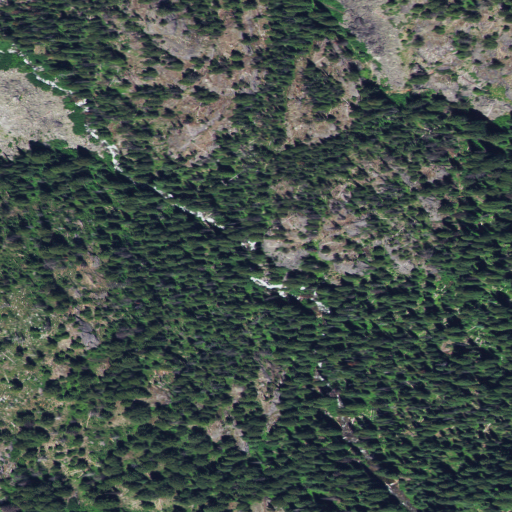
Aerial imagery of valley in Idaho named Calendar Canyon containing evergreen forest and shrub